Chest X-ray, AP view. Patient: 21 years old, sex M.
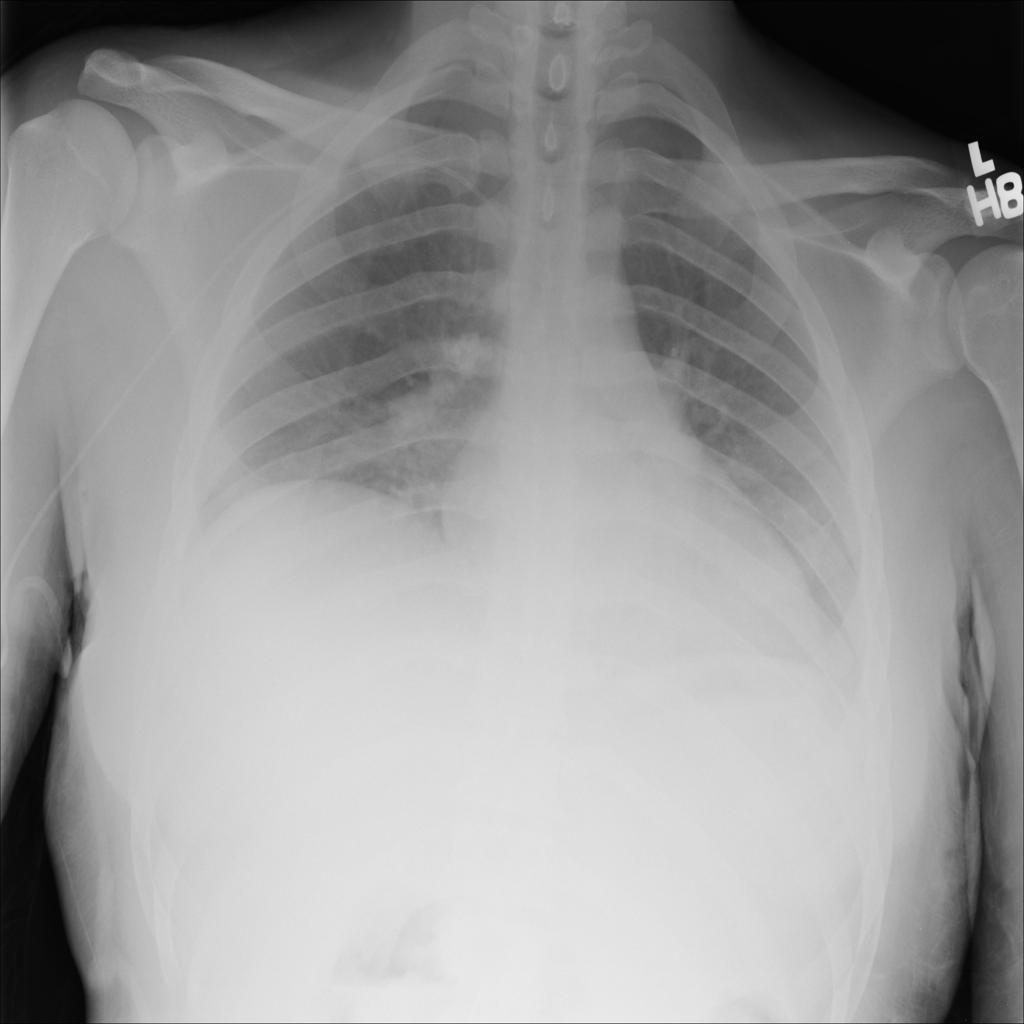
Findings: Infiltration